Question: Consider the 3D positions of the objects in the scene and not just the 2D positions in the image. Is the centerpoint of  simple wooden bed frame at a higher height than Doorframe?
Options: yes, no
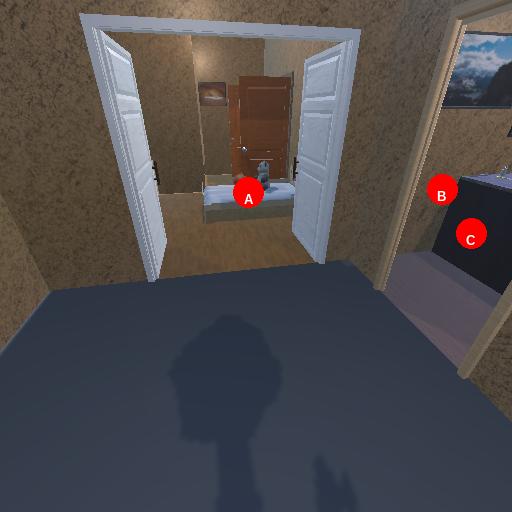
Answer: yes